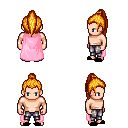
a pixel art fantasy rpg character, male body template, human, light skin, pink cape, metal pants, light blonde long topknot hairstyle, black slippers, four views (front, back, left, right), 2x2 character sprite sheet, small pixel art, hard edges, no anti-aliasing